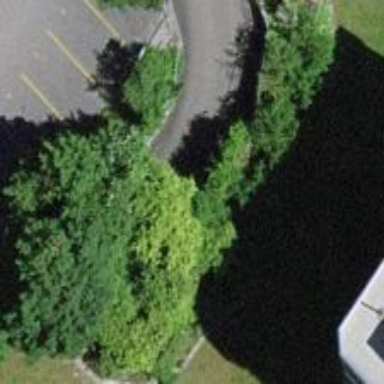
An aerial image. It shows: Parking entrance.